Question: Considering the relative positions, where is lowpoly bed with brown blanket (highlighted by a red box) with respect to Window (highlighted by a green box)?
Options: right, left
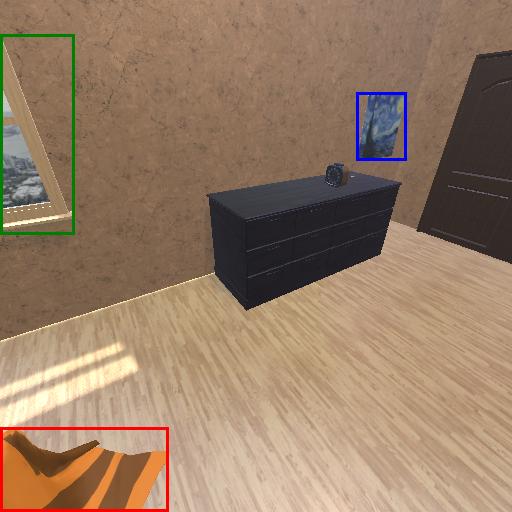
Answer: right